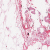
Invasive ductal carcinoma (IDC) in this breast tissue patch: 0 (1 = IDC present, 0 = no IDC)